Question: Basically I want a user to be able to create a list that looks something like this:
'''
Please give me all books by:
James Arnold
Tom Seaver
'''
I only need line breaks preserved...
My code is giving me a problem: When I save the information into the database, the formatting is being preserved, but when I put the information into the textarea, there are a lot of extra spaces. I have attached a picture so you can see what it looks like.
'''
<?php
session_start();
if (!isset($_SESSION['user']))
header('Location: ../index.php');
require ("../login.php");
include ("header.php");
include ("subnav.php");
$user_id = $_SESSION['user'];
$form_show = true;
if (isset($_POST['submit'])) {
if (empty($_POST['notes'])) {
$stmt = $db->prepare("SELECT * FROM notes WHERE user=:id");
$stmt->bindValue(':id', $user_id, PDO::PARAM_INT);
$stmt->execute();
$rows = $stmt->fetchAll();
$num_rows = count($rows);
if ($num_rows == 0) {
$form_show = false;
$errors[] = 'You do not currently have any notes to edit, therefore nothing to delete!.';
}
else {
$stmt = $db->prepare("DELETE FROM notes WHERE user=:id");
$stmt->bindValue(':id', $user_id, PDO::PARAM_INT);
$stmt->execute();
$errors[] = 'Your notes have been successfully deleted.';
$form_show = false;
}
}
else {
$stmt = $db->prepare("SELECT * FROM notes WHERE user=:id");
$stmt->bindValue(':id', $user_id, PDO::PARAM_INT);
$stmt->execute();
$rows = $stmt->fetchAll();
$num_rows = count($rows);
if ($num_rows == 0) {
$stmt = $db->prepare("INSERT INTO notes (user, notes) VALUES (:user, :notes)");
$stmt->bindValue(':user', $user_id, PDO::PARAM_INT);
$stmt->bindValue(':notes', trim($_POST['notes']), PDO::PARAM_STR);
$stmt->execute();
echo 'Your notes have been successfully added!';
$form_show = false;
}
else {
$stmt = $db->prepare("UPDATE notes SET notes=:notes WHERE user=:id");
$stmt->bindValue(':notes',trim($_POST['notes']), PDO::PARAM_STR);
$stmt->bindValue(':id', $user_id, PDO::PARAM_INT);
$stmt->execute();
echo 'Your notes have been successfully updated!';
$form_show = false;
}
}
}
?>
<?php
if (!empty($errors))
foreach($errors as $error)
echo $error;
?>
<?php
if ($form_show == true) { ?>
<p>Use this page to add any notes you would like to list for your subscription. For example, if you want all books by a particular artist, here is the place to add that information!</p>
<form action="" method="post">
<ul>
<li>
Notes: <br>
<textarea name="notes" rows="30" cols="70">
<?php
$stmt = $db->prepare("SELECT * FROM notes WHERE user=:id");
$stmt->bindValue(':id', $user_id, PDO::PARAM_INT);
$stmt->execute();
$rows = $stmt->fetchAll();
$num_rows = count($rows);
if ($num_rows != 0)
foreach ($rows as $row)
echo $row['notes'];
?>
</textarea>
</li>
<li>
<input type="submit" value="Modify Notes" name ="submit" id="submit">
</li>
</ul>
</form>
<?php } ?>
<?php
include ("footer.php");
?>
'''
Here is a picture:

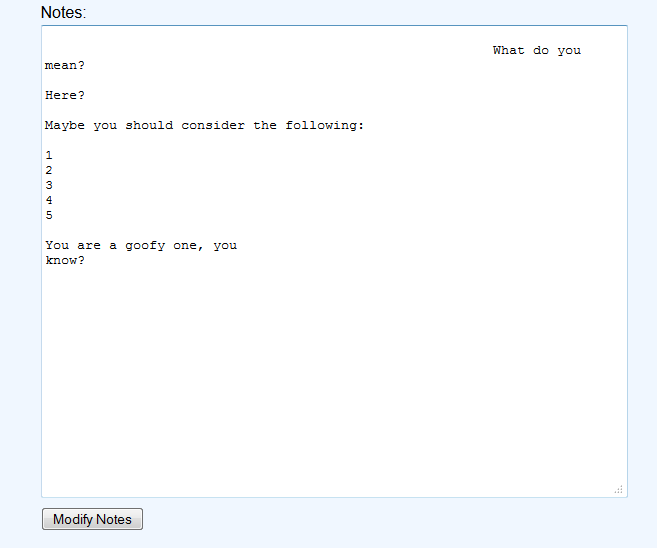
Answer: Shouldn't the following query:
'''
"UPDATE notes SET notes=:notes WHERE id=:id"
'''
be:
'''
"UPDATE notes SET notes=:notes WHERE user=:id"
'''
For the second one, you can try replacing 'nl2br($_POST['notes'])' with
'''
nl2br( trim($_POST['notes']) )
'''
I still don't understand what the second question is?
---
The second problem is generated because of the available empty spaces inside your text-area. The following looks ugly, but will provide you with what you desire.
'''
<textarea name="notes" rows="30" cols="70"><?php $stmt=$ db->prepare("SELECT * FROM notes WHERE user=:id"); $stmt->bindValue(':id', $user_id, PDO::PARAM_INT); $stmt->execute(); $rows = $stmt->fetchAll(); $num_rows = count($rows); if ($num_rows != 0) foreach ($rows as $row) echo $row['notes']; ?></textarea>
'''